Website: lowes
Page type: customer-info-address
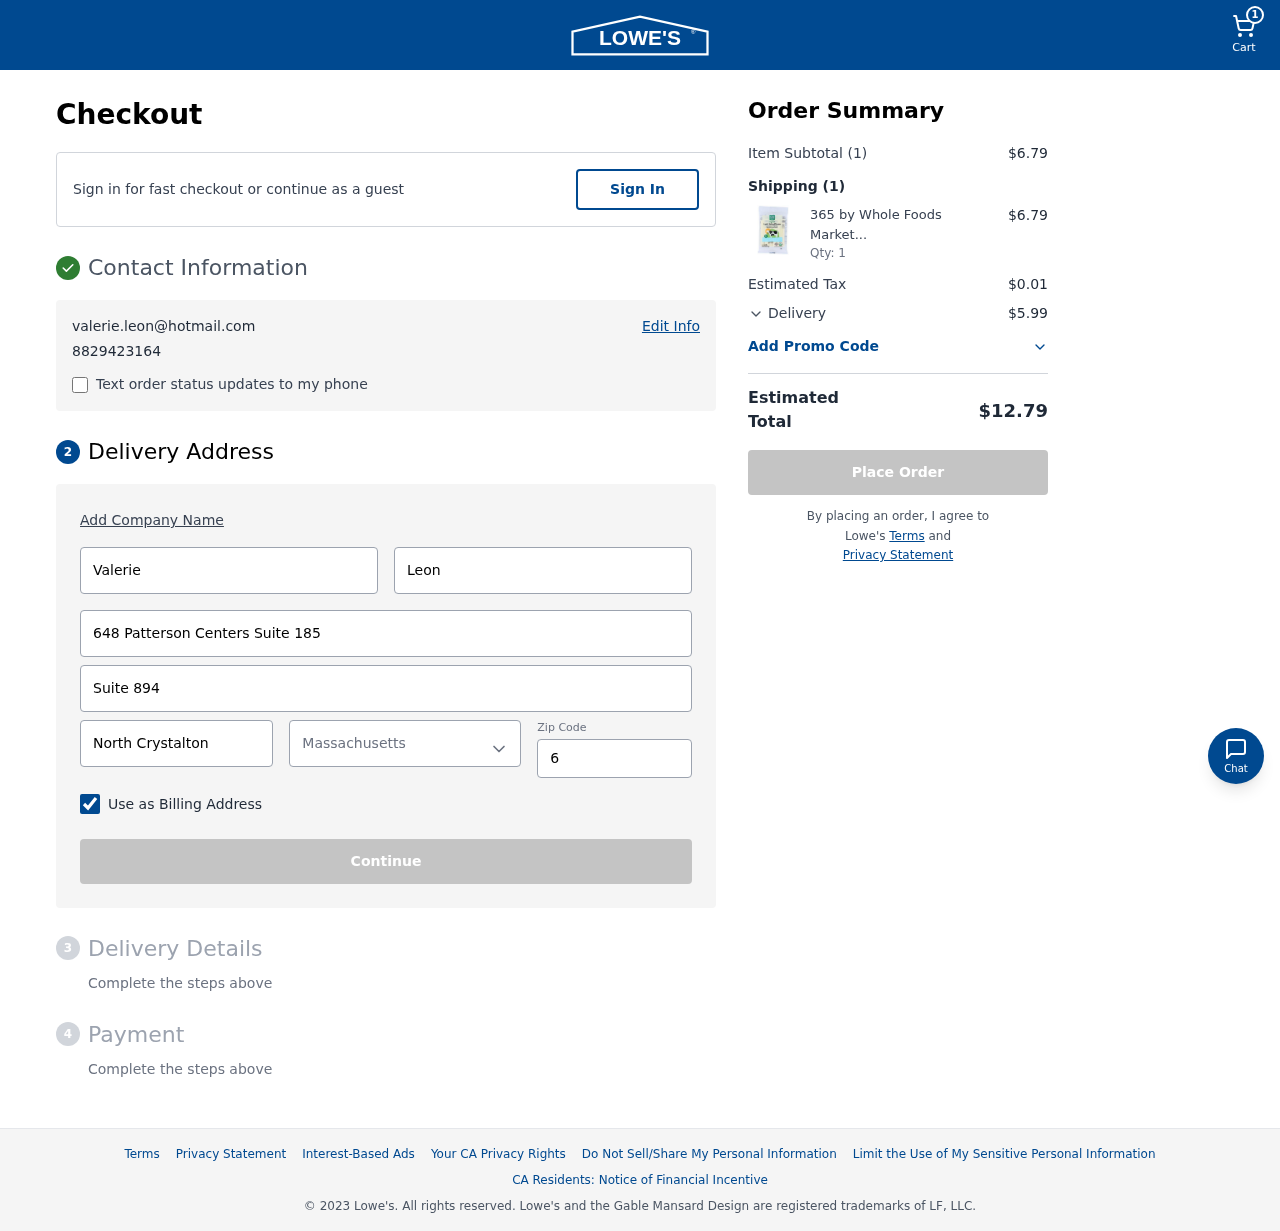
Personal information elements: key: PII_CITY
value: North Crystalton
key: PII_EMAIL
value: valerie.leon@hotmail.com
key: PII_FIRSTNAME
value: Valerie
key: PII_LASTNAME
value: Leon
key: PII_PHONE
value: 8829423164
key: PII_POSTCODE
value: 60576
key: PII_STATE
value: Massachusetts
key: PII_STREET
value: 648 Patterson Centers Suite 185
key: PII_STREET2
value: Suite 894
Product elements: key: PRODUCT1_NAME
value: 365 by Whole Foods Market, Organic Light String Cheese (6 - 1 Ounce Sticks), 6 Ounce (Packaging May
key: PRODUCT1_QUANTITY
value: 1
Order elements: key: ORDER_NUM_ITEMS
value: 1
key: ORDER_SUBTOTAL
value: $6.79
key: ORDER_NUM_ITEMS2
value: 1
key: ORDER_SUBTOTAL2
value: $6.79
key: ORDER_TAX
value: $0.01
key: ORDER_SHIPPING_COST
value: $5.99
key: ORDER_TOTAL
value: $12.79